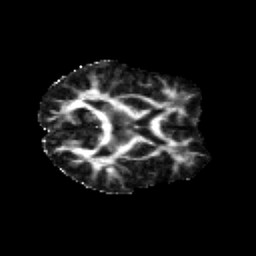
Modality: FA
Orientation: axial
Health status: healthy
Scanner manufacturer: siemens
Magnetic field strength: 3 T
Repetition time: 12 s
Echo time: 0.092 s